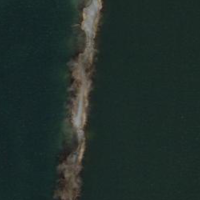
EUNIS habitat code: 15
Species observed at this site:
Alnus incana